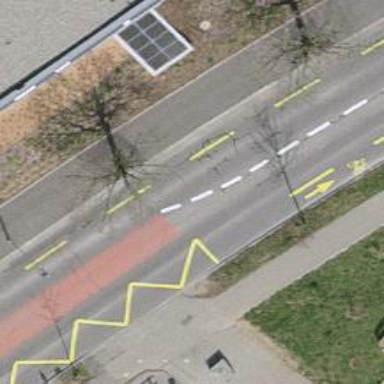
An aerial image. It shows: Bus stop equipped with public transport stop position.